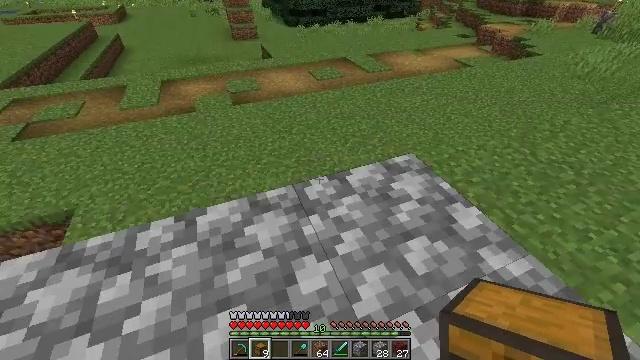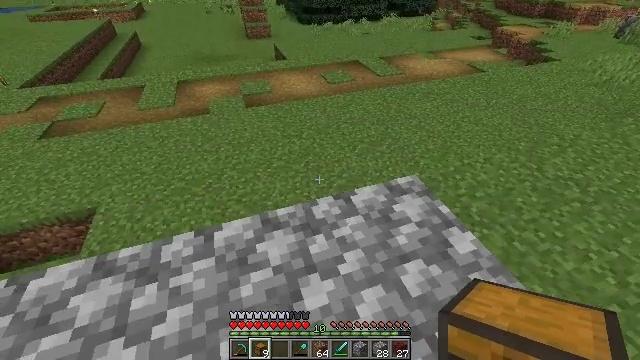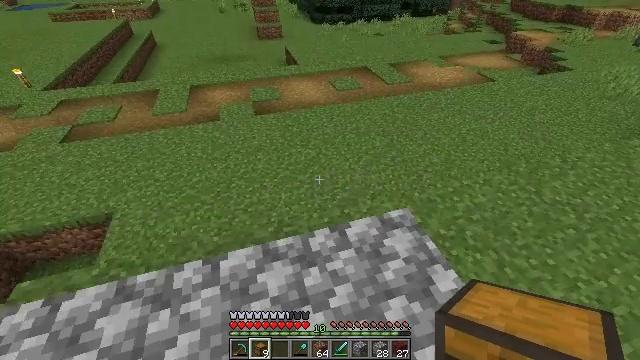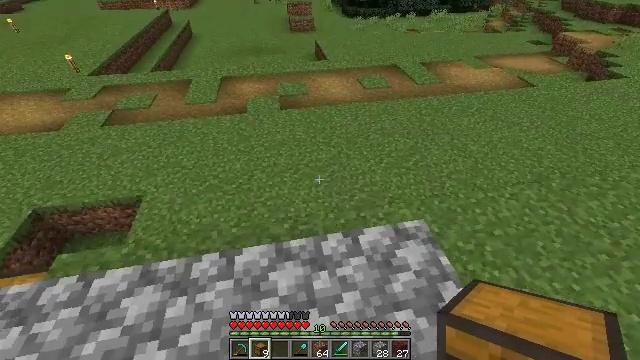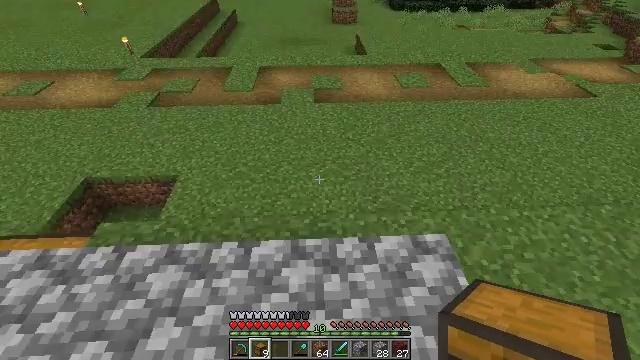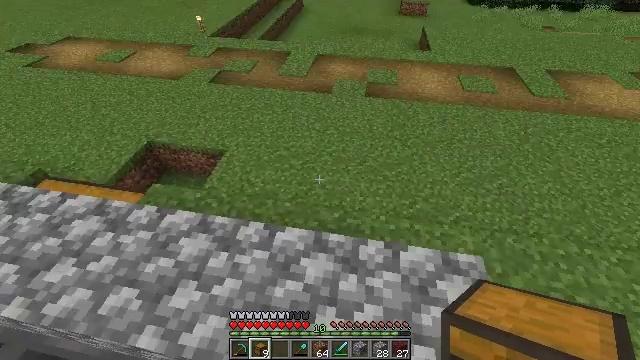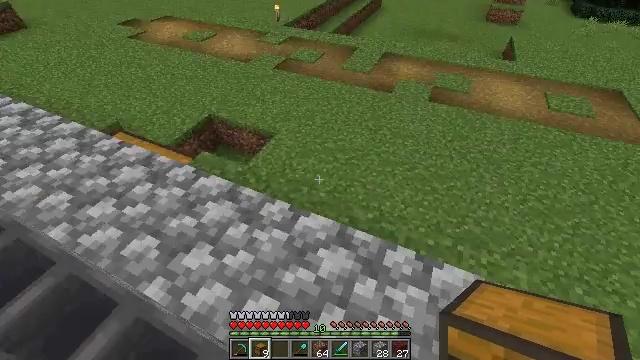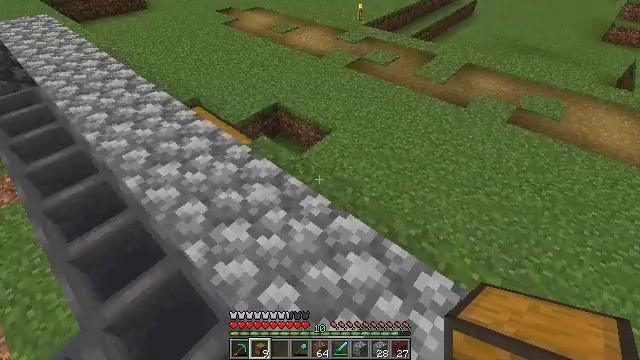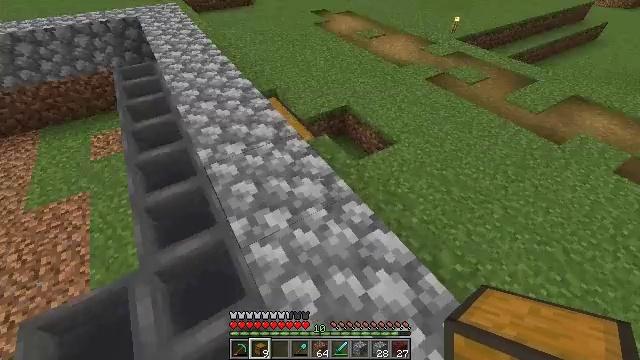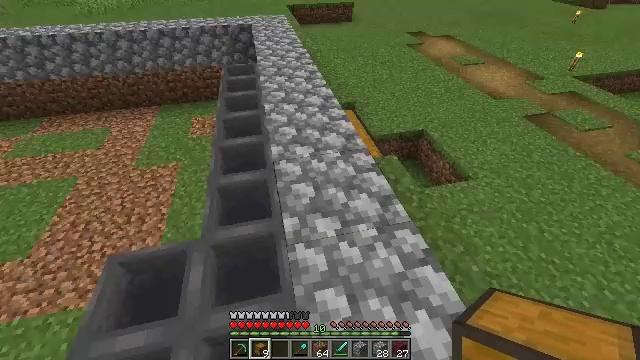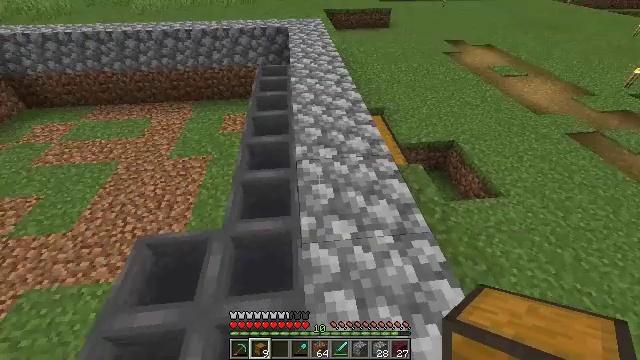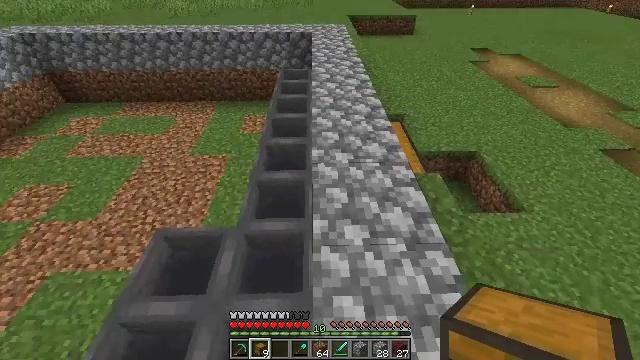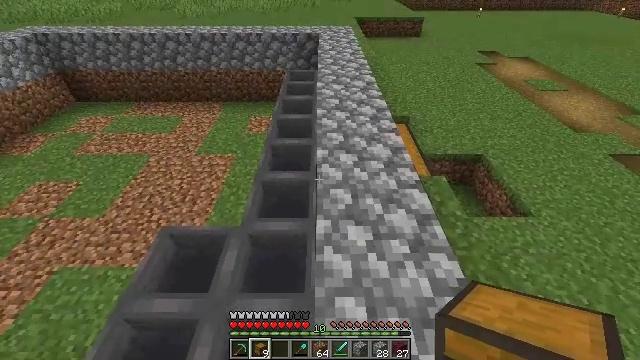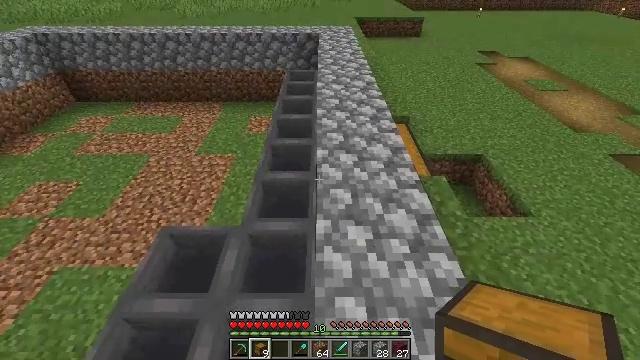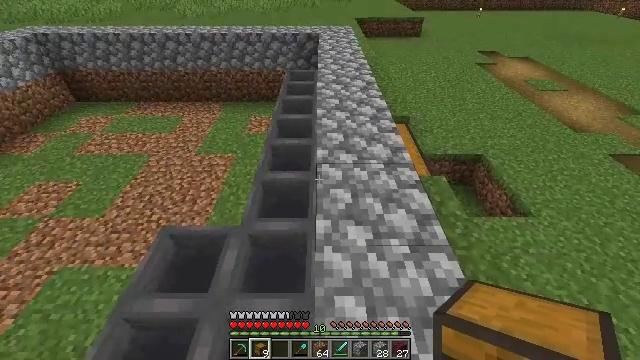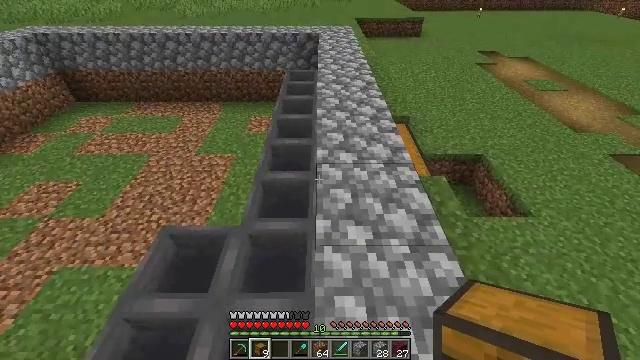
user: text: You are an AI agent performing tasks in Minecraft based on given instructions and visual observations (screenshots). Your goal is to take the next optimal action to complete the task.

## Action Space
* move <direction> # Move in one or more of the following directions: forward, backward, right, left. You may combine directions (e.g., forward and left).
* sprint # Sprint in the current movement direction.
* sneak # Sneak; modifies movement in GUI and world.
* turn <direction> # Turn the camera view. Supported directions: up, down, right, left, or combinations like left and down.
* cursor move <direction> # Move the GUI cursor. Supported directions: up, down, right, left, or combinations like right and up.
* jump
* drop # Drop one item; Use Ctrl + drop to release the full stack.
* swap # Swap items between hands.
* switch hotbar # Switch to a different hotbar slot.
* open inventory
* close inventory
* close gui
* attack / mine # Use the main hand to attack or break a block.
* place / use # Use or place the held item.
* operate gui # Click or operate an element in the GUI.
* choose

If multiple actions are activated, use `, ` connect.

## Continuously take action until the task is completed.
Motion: motion action
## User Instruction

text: Make a hopper with iron ingots and a chest.
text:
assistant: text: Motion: move forward, turn left, jump
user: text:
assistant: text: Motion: move forward, turn left, jump
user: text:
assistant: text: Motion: move forward, turn left and down, jump
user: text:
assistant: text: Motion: turn left and down, jump
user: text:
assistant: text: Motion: turn left and down
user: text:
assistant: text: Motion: turn left
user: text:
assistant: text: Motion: turn left
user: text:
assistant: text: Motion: turn left
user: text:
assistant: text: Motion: turn left and up
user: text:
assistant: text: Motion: turn left
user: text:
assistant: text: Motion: turn left
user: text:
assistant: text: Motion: turn left
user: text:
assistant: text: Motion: no_op
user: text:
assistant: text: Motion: no_op
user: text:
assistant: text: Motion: no_op
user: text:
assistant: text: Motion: no_op
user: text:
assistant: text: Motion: no_op
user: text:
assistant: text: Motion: no_op
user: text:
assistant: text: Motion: no_op
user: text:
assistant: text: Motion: no_op
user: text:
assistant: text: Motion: no_op
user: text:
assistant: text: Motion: no_op
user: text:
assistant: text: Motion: no_op
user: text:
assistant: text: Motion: no_op
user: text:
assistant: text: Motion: no_op
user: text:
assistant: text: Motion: no_op
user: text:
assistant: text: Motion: no_op
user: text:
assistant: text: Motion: no_op
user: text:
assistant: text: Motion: no_op
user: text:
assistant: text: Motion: no_op